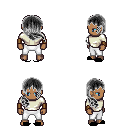
a pixel art fantasy rpg character, male body template, human, dark skin, white long-sleeve shirt, white pants, gray right-swept hairstyle, leather bracers, black slippers, four views (front, back, left, right), 2x2 character sprite sheet, small pixel art, hard edges, no anti-aliasing